Field crop: tomato
Growth stage: 2
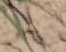
Species: cyperus